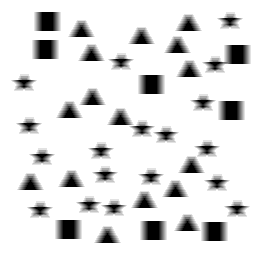
Squares: 8
Triangles: 16
Stars: 18
Total shapes: 42